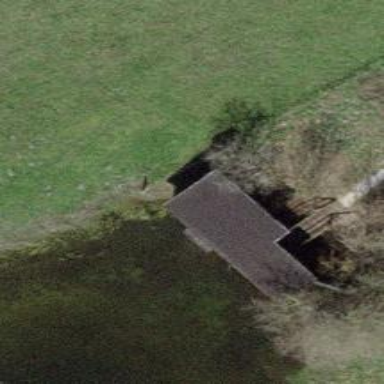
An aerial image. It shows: Bird hide located in leisure land area.